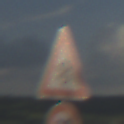
Verkehrszeichen: SchneeOderEisglaette
Zusatzzeichen unten: Geschwindigkeit20
Umgebung: Outdoor, Nature
Tageszeit: MorningAfternoon
Wetter: PartlyCloudy
Licht: Natural
Jahreszeit: NotSpecified
Kontrast: HighContrast